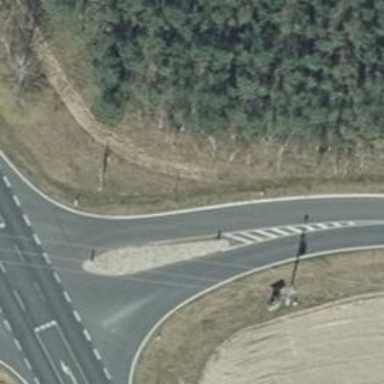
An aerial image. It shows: Secondary road with asphalt surface and traffic calming island.